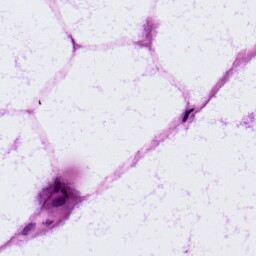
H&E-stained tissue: LymphNode